Question: I have many files, with different numbers of columns (.txt files). How to automaticaly change this %s%s%s... string to correspond numbers '%s' to amount of column?
'''
data=textscan(fid,'%*s%*s%s%s%s%s%s%s%s%s%s%s%s%s%s%s%s%s%s%s%s%s%s%s%s%s%s%s%s%s%s%s%s%s%s%s%s%s%s%s%s%s%s%s%s%s%s%s%s%s%s%s%s%s%','HeaderLines',skip_lines,'CollectOutput',1);
'''
The files looks like:

I have algoritm which load many files and it will nice, when I could automatize this.
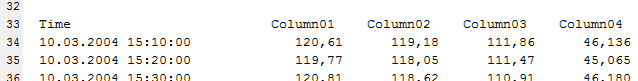
Answer: try this method:
'''
importdata('path to file')
'''
You can specify the delimiter as well. this method is adaptive and you do not need to take care about columns. This method return the header, text data and number data in separate variables.